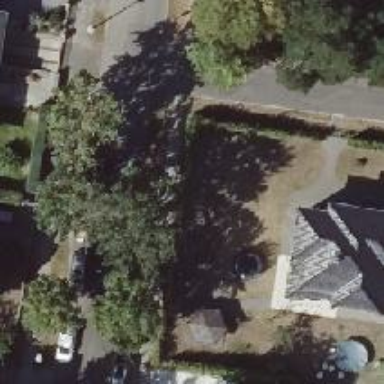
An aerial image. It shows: Avenue lined with deciduous broadleaved trees.